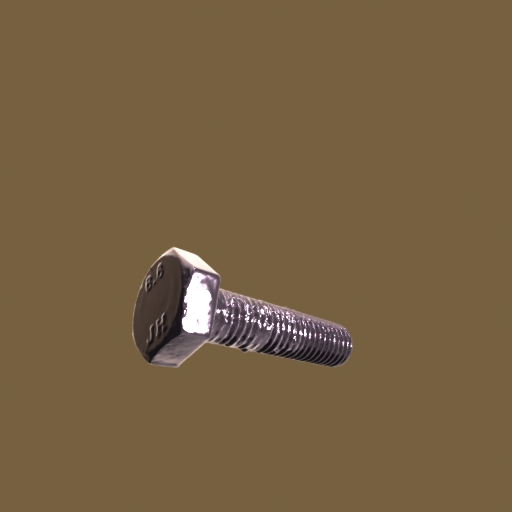
Label: bolt